一年级 · 算术
（6 分）写一写。（照样子, 用两种方法表示钟面时刻）

(1)

(2)

(3)

| $(\quad)$ | $(\quad)$ | $(\quad)$ |
| :--- | :--- | :--- |
| $(\quad)$ | $(\quad)$ | $(\quad)$ |
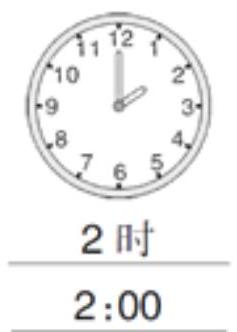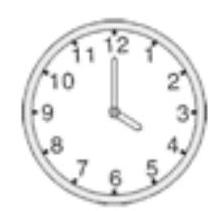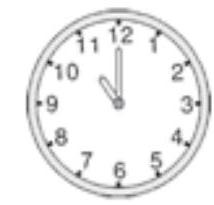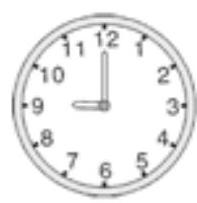
答案: （1） 4 时； 4: 00

(2) 11 时； 11：00

(3) 9 时; 9: 00